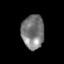
Tissue: skin
Cell type: Epithelial cells
Senescence score: 0.2434
Nuclear area (px): 751
Mean DAPI intensity: 121.381